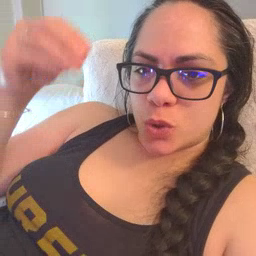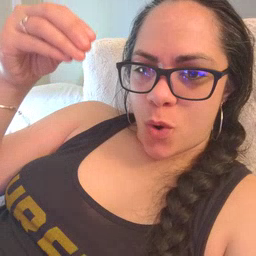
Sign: store